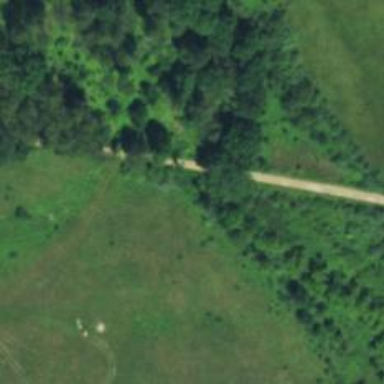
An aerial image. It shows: Culvert tunnel passing over brook.